Interaction volume radius: 5 \u00c5
Interaction volume height: 10 \u00c5
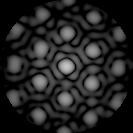
Disorder parameter: 0.1747